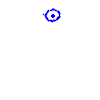
Particle: pion